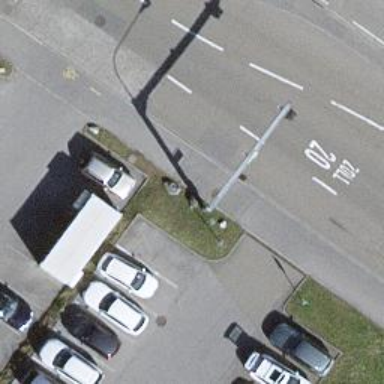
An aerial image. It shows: Bus stop with platform for public transport.